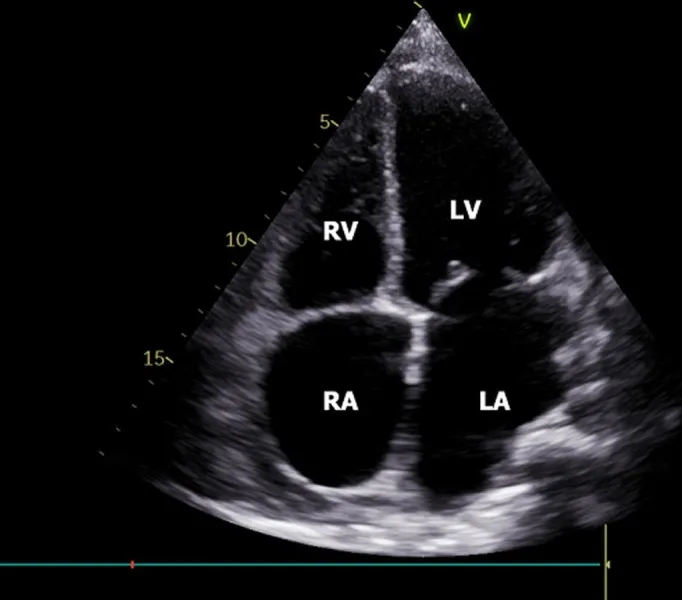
the follow-up echocardiography after pericardiocentesis.
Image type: radiology (ultrasound)